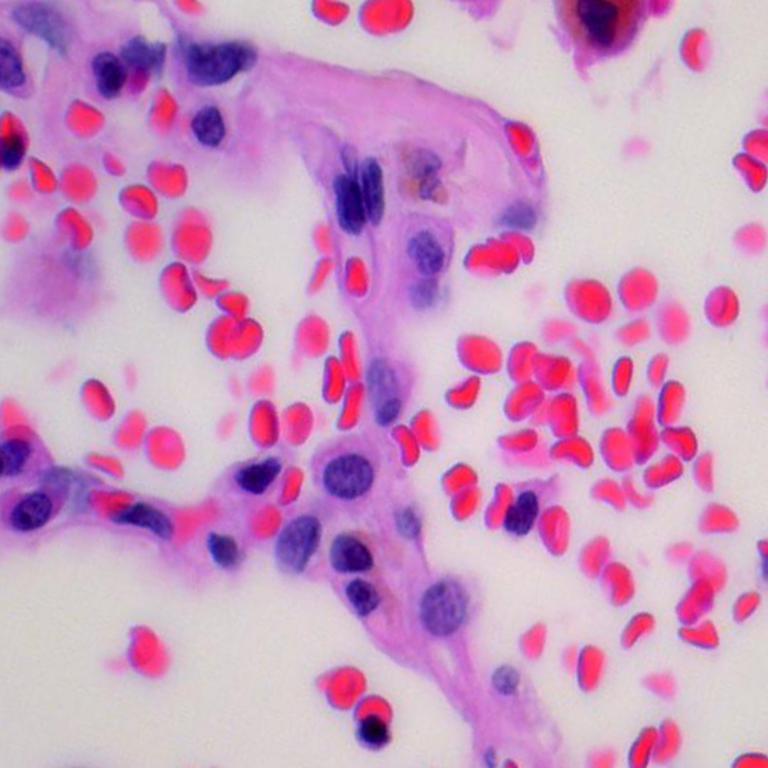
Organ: lung
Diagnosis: benign